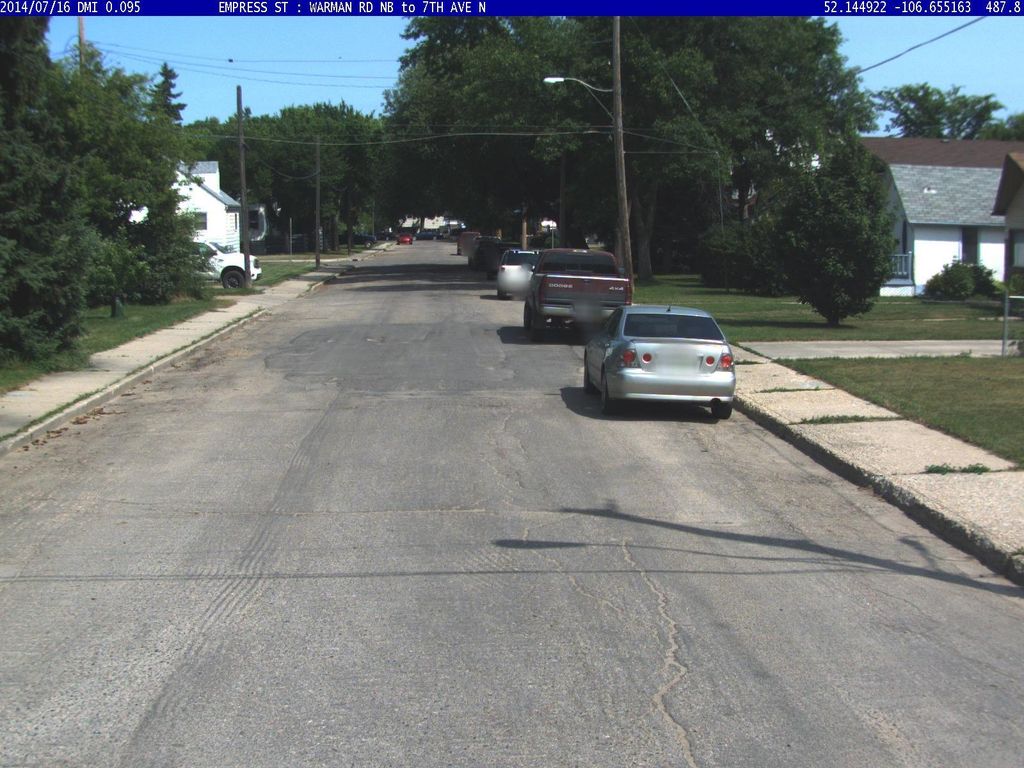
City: saskatoon